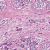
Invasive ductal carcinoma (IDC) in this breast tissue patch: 1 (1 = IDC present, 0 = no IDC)